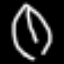
Label: leaf